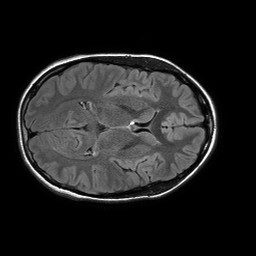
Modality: FLAIR
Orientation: axial
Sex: female
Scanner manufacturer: philips
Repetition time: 11 s
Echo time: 0.125 s